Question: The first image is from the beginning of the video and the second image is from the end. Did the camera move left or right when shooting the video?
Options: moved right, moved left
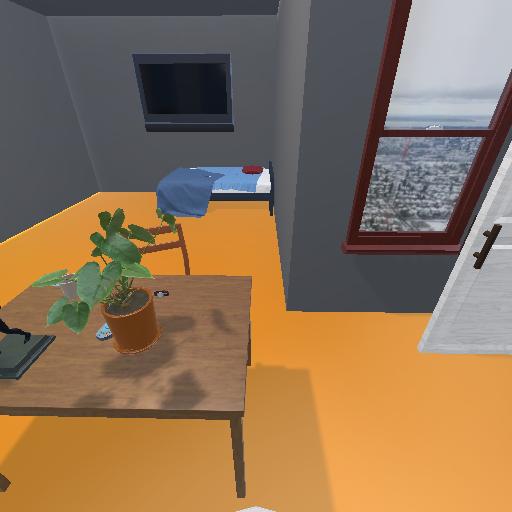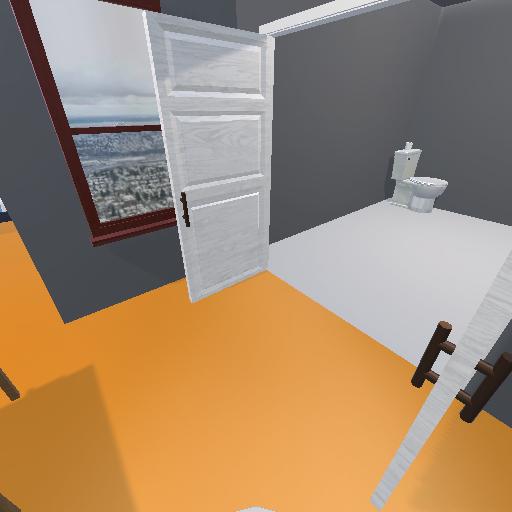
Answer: moved right